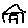
Label: house